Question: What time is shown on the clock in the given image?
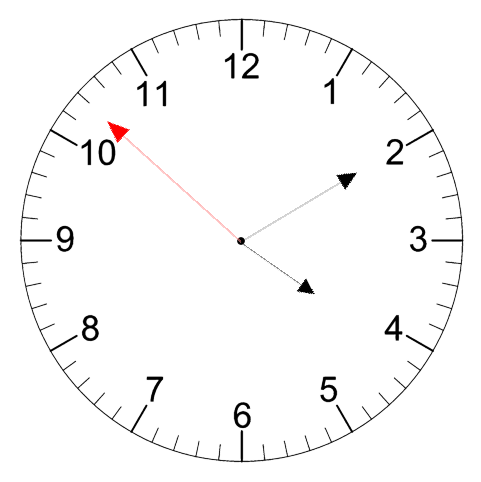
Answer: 04:09:52